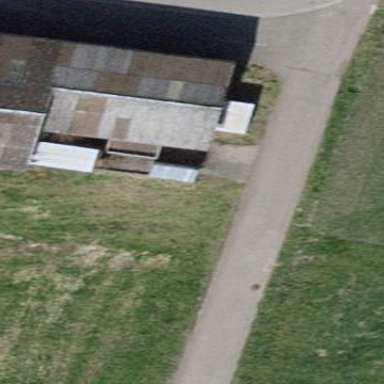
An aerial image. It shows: Shed building.